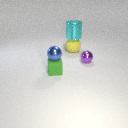
small green rubber cube to the left of small purple metal sphere